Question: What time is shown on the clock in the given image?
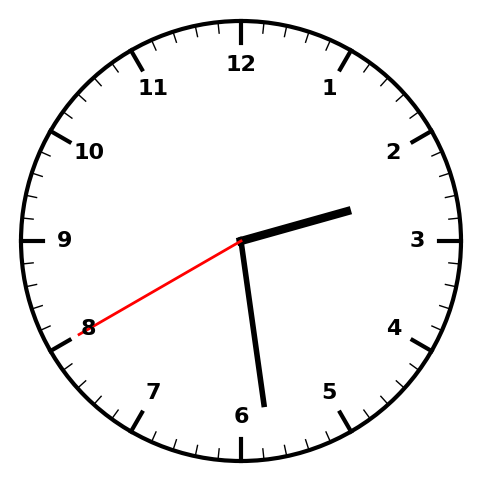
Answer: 02:28:40